Interaction volume radius: 5 \u00c5
Interaction volume height: 10 \u00c5
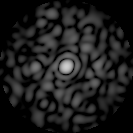
Disorder parameter: 0.8979